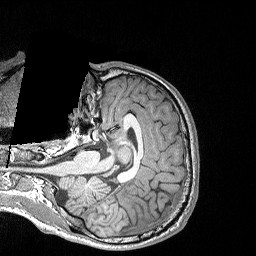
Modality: T1w
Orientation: axial
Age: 26
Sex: male